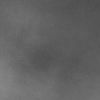
Atmospheric dust classification: dusty